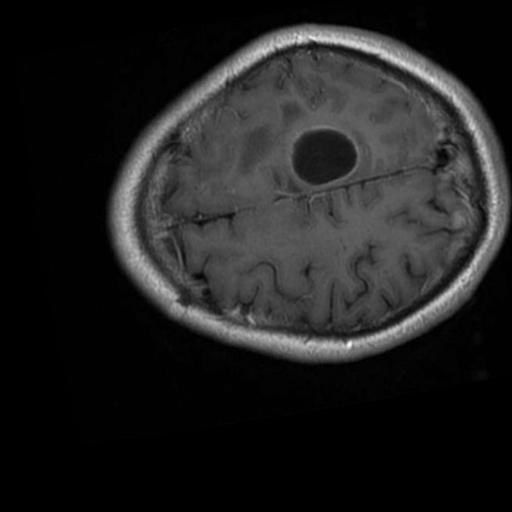
Label: brain_glioma